Question: I have the understanding that wireshark has the capability to identify whether or not an Access Point (via Beacon frames or Probe Responses) is configured for WPS or not.
Particularly under the wireless management frame there is a tagged parameter --> "Tag: Vendor Specific: Microsoft: WPS" the holds the information element --> "Wifi Protected Setup State: Configured 0x02".
I understand that value: 0x02 indicates that this AP is indeed configured for WPS (specified in WPS protocol specification).
Now my question is the part that specifies "vendor specific" Microsoft. Does this indicate that this particular implementation of WPS is Microsoft specific? If so are there other vendors that implement this feature and how do I find out. I have sample data from my WIFI card, but I have not noticed any other vendors besides Microsoft. Does Microsoft have a monopoly on this technology? Is this something wireshark does by default? I'm pretty sure I'm missing something here, any information would be of great help.

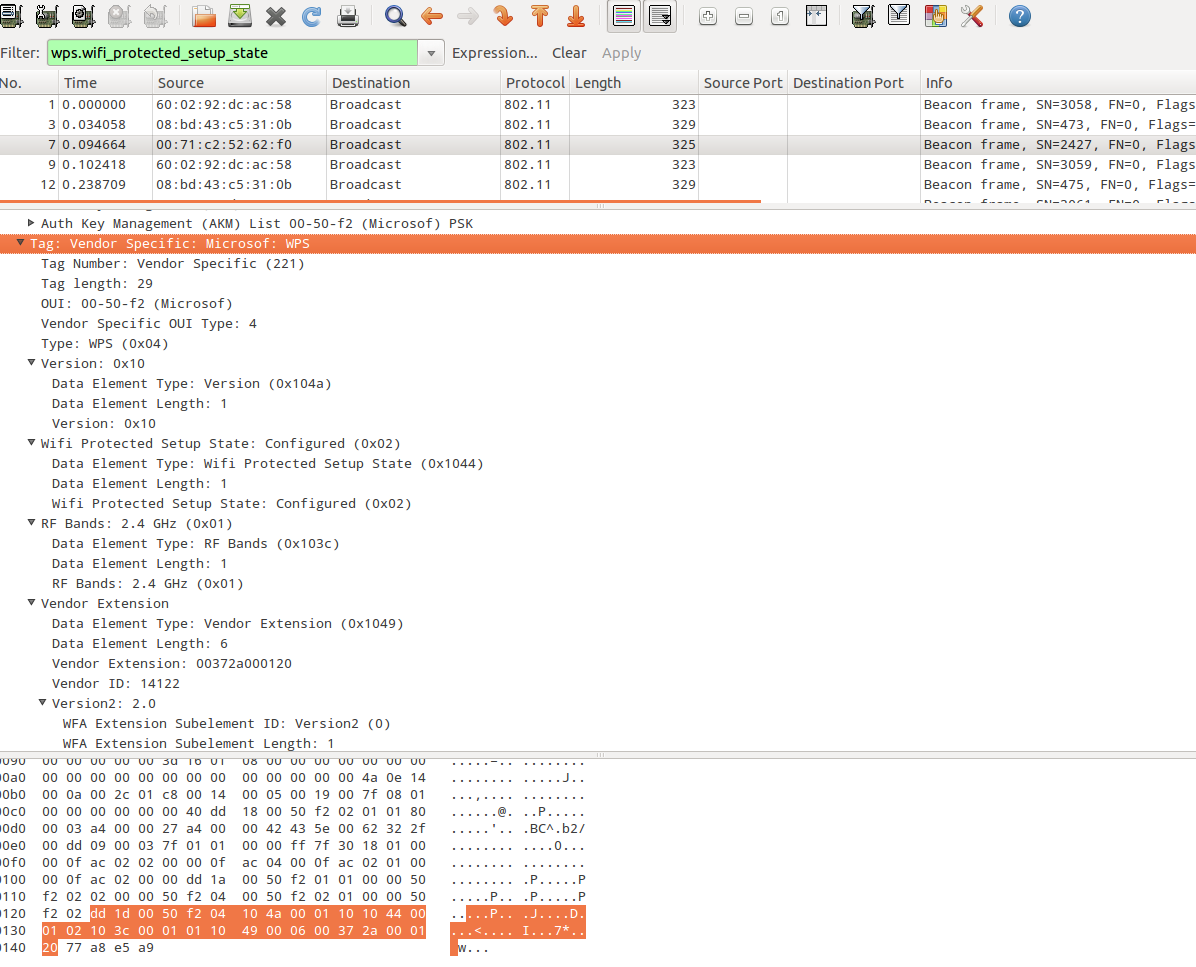
Answer: Microsoft have loaned their OUI (00-50-F2) out for a number of Wi-Fi Alliance specifications; perhaps WPS is one of them (along with Wi-Fi Multimedia Extensions and Wi-Fi Protected Access).
I'd check <URL> to see if that's the case, but it requires that I have a login to access "premium content", and "premium" probably means "notfree-as-in-beer" and I don't know whether "not free-as-in-beer" means "we charge a not-too-expensive fee for the specification", "we charge a too-expensive fee for the specification", or "we charge a membership fee so you'll keep paying, year by year, for your desire to read that one specification.
And when I tried to create a login anyway, it informed me that "You have attempted to reach a URL that no longer exists on salesforce.com." However, they sent me a mail to reset the password for my account - I'd already supplied them with a password for it, but I guess this is the way they get first-time users. After doing that, giving the account a brand-new password, they proceeded to send me to a page that looped infinitely between two pages. Quality with a capital KW, as a friend would say....
At least they don't appear to be charging me for the privilege.
However, I could return to the page for the specification in question and open it now. It mention "IWSC OUI value of hex 00-50-F2-10", which is an OUI value, as it's 4 octets, but it does begin with Microsoft's 00-50-F2 OUI. "IWSC" is "Wi-Fi Simple Configuration for IBSS"; the "Wi-Fi Simple Configuration" specification says "In the Wi-Fi Simple Configuration Information Element, the Element ID has a value of 221 and OUI is hex 00 50 F2 04." Again, that's Microsoft's 00-50-F2 OUI followed by an extra octet. They also speak of the "Wi-Fi Alliance OUI of 00 50 F2 04", so I guess Microsoft gave or loaned that OUI to the Wi-Fi Alliance. The IEEE's registry still says it belongs to Microsoft, so presumably it was loaned, and perhaps Wireshark's manuf file should indicate that it's a Microsoft OUI but loaned to to the Wi-Fi Alliance.
(And the Wi-Fi Protected Access spec I found I'd saved also speaks of that Microsoft OUI being used.)
So it's probably not Microsoft-specific.